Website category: jobs
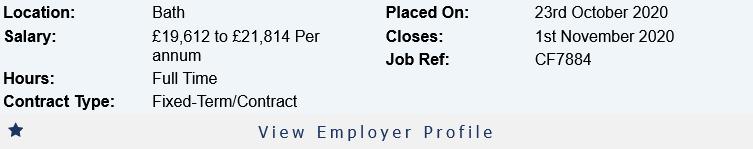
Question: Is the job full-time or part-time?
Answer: Full Time

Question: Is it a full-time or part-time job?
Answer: Full Time

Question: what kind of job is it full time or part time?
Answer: Full Time

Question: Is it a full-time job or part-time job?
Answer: Full Time

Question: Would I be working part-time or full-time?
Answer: Full Time

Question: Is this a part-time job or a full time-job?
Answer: Full Time

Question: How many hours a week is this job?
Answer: Full Time

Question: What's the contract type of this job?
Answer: Fixed-Term/Contract

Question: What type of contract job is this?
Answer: Fixed-Term/Contract

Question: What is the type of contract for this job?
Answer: Fixed-Term/Contract

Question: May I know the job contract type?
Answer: Fixed-Term/Contract

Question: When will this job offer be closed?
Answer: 1st November 2020

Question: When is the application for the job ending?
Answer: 1st November 2020

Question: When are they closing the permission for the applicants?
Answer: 1st November 2020

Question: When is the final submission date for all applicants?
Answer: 1st November 2020

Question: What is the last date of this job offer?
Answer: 1st November 2020

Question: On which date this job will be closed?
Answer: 1st November 2020

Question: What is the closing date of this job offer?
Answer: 1st November 2020

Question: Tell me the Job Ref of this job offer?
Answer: CF7884

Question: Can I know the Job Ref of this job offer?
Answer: CF7884

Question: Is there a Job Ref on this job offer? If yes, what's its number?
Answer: CF7884

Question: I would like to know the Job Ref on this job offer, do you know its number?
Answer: CF7884

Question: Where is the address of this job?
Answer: Bath

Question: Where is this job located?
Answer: Bath

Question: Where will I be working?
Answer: Bath

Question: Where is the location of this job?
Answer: Bath

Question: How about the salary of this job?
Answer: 19,612 to 21,814 Per annum

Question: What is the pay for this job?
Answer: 19,612 to 21,814 Per annum

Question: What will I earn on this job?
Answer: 19,612 to 21,814 Per annum

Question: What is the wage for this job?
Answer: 19,612 to 21,814 Per annum

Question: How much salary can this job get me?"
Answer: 19,612 to 21,814 Per annum

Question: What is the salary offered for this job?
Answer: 19,612 to 21,814 Per annum

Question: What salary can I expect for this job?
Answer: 19,612 to 21,814 Per annum

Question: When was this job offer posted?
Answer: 23rd October 2020

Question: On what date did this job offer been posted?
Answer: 23rd October 2020